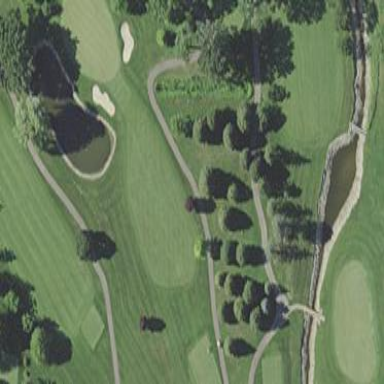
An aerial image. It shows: Grassy fairway on golf course.